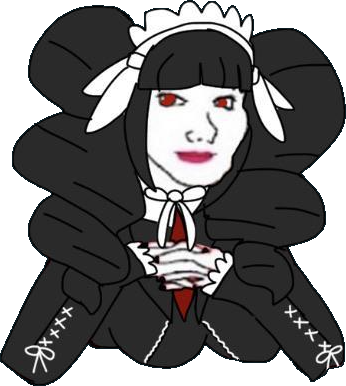
Label: 5_Abusive_Wife